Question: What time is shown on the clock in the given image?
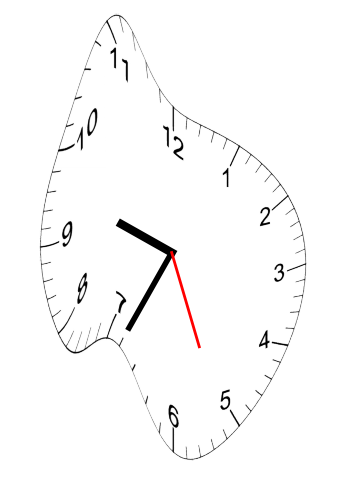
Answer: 09:34:26